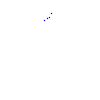
Particle: proton